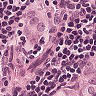
Metastatic tissue present: yes